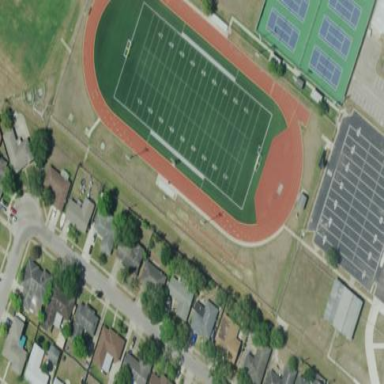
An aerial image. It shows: Pitch for American football with artificial turf surface.